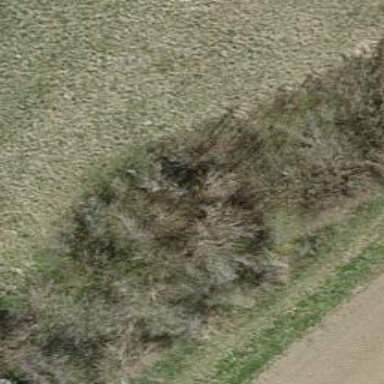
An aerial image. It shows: Beautiful tree in nature.